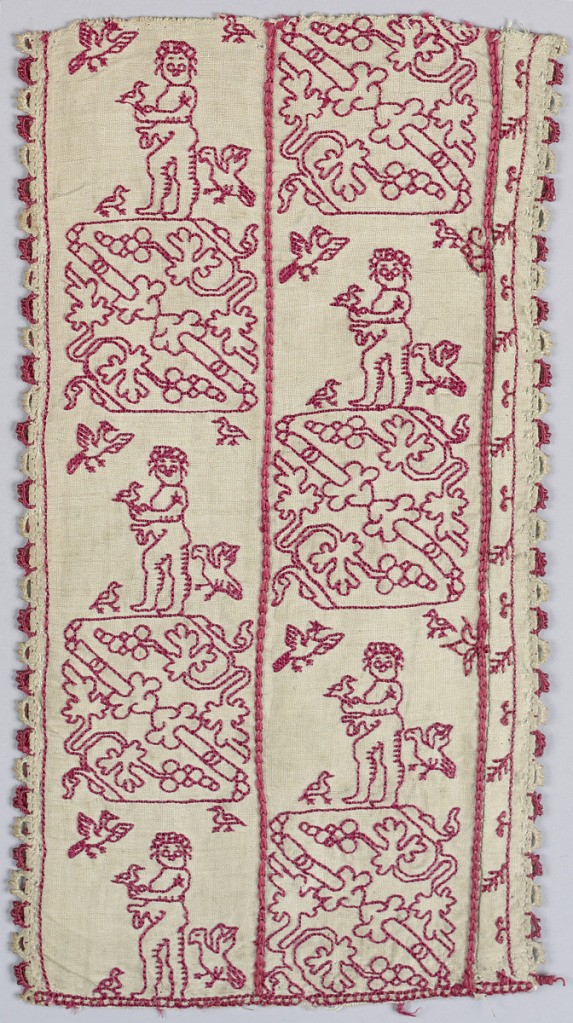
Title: Band
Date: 17th century
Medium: silk on linen Technique: back and chain stitches on plain weave
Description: Band fragment showing Cupid, birds and flowers in red silk on linen.